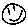
Label: smiley face